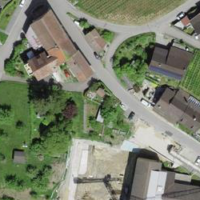
EUNIS habitat code: 55
Species observed at this site:
Sorbus aucuparia